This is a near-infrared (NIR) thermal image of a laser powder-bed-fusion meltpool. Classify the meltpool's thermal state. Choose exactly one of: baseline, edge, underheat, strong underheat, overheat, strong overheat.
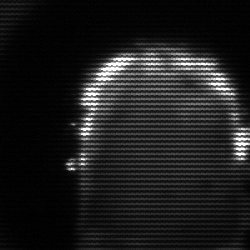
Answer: baseline